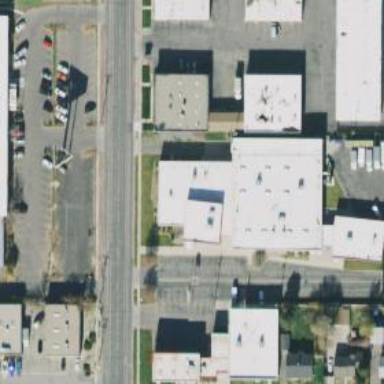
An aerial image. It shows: Building.